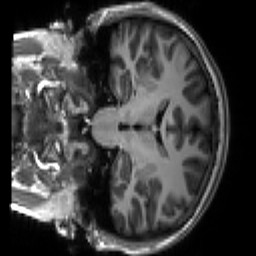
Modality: T1w
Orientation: coronal
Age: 19
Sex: male
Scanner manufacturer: siemens
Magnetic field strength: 3 T
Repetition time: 2.3 s
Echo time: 0.00267 s